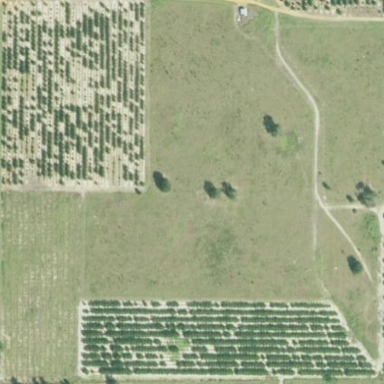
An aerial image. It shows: Orchard.